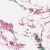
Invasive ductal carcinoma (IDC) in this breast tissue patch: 0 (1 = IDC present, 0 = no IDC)